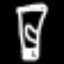
Label: squiggle